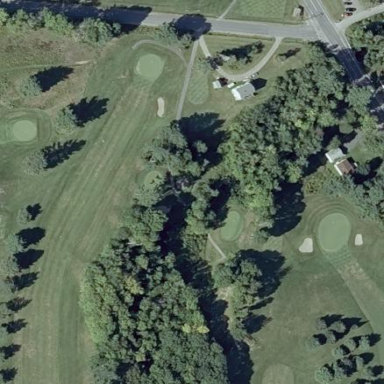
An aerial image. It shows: Well-maintained grassy golf fairway for the sport of golf.